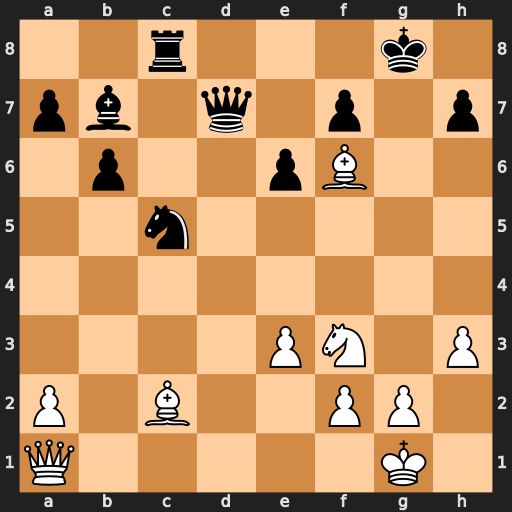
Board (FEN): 2r3k1/pb1q1p1p/1p2pB2/2n5/8/4PN1P/P1B2PP1/Q5K1
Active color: w
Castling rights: -
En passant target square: -
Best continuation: Qe5 Ne4 Bxe4 Rc1+ Kh2